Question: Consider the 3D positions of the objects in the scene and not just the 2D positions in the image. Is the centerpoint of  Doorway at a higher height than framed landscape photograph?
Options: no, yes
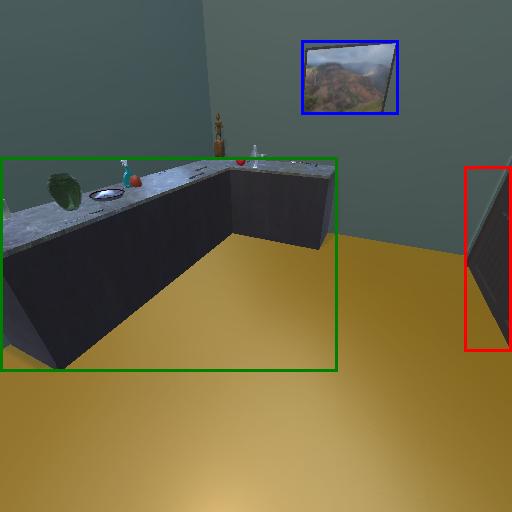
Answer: no